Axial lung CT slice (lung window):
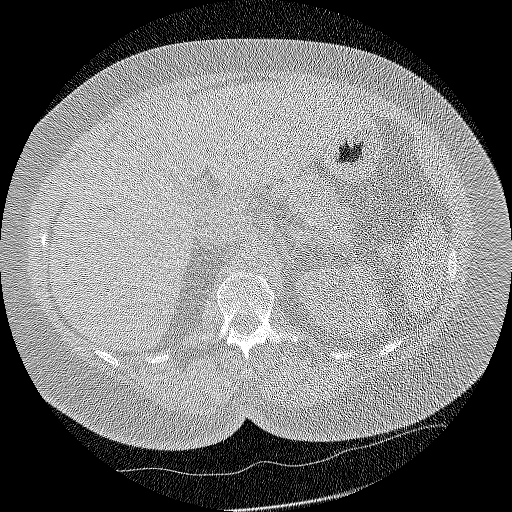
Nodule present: no